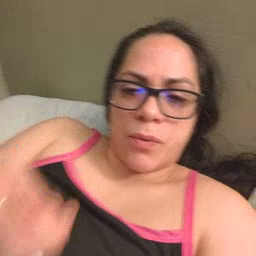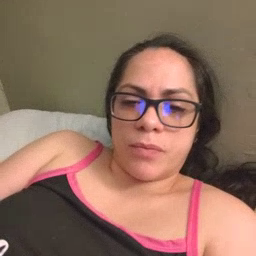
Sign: vacuum